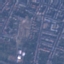
Land use / land cover: Residential